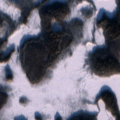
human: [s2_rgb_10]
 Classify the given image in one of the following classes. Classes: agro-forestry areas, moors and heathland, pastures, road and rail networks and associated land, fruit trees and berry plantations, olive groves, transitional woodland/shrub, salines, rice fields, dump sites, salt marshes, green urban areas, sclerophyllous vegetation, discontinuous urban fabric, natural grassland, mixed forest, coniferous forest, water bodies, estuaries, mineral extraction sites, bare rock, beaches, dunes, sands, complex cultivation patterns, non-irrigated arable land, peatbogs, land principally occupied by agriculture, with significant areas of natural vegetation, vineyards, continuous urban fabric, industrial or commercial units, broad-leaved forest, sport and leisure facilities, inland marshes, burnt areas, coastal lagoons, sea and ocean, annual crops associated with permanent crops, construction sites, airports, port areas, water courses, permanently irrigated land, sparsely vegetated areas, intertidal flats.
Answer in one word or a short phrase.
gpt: coniferous forest, mixed forest, peatbogs